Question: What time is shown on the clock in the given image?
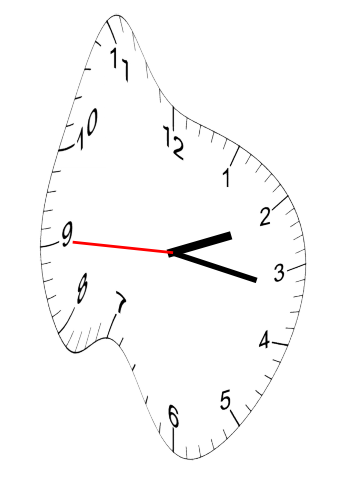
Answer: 02:16:45